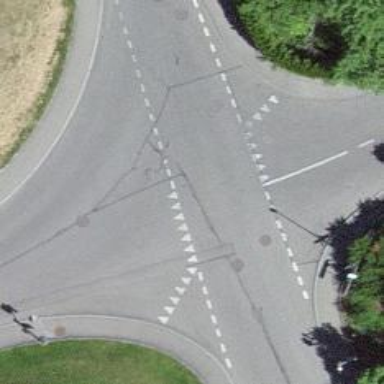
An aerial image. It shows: Road with traffic signals at the crossing.